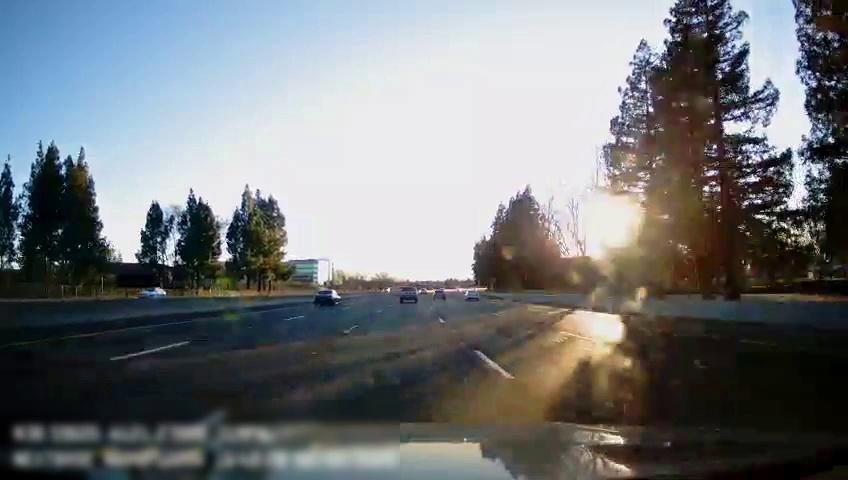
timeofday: Day
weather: Sunny
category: Drivable Space
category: Vehicles | Car
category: Vehicles | Truck
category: Vehicles | Car
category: Vehicles | Car
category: Vehicles | SUV
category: Lanes | Alternate Lane
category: Lanes | Alternate Lane
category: Lanes | Current Lane
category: Lanes | Current Lane
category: Lanes | Alternate Lane
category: Lanes | Alternate Lane